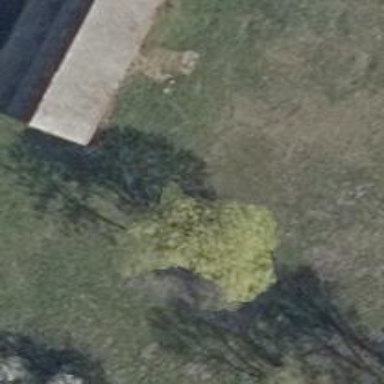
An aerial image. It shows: Beautiful tree in nature.